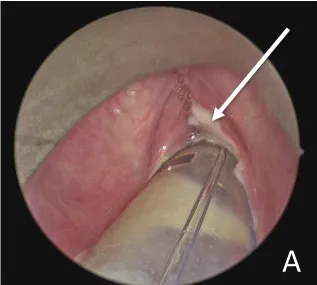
Case 2 glottis images. . (
A) View of supraglottis showing ulcerated glottis.
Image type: endoscopy (other_endoscopy)